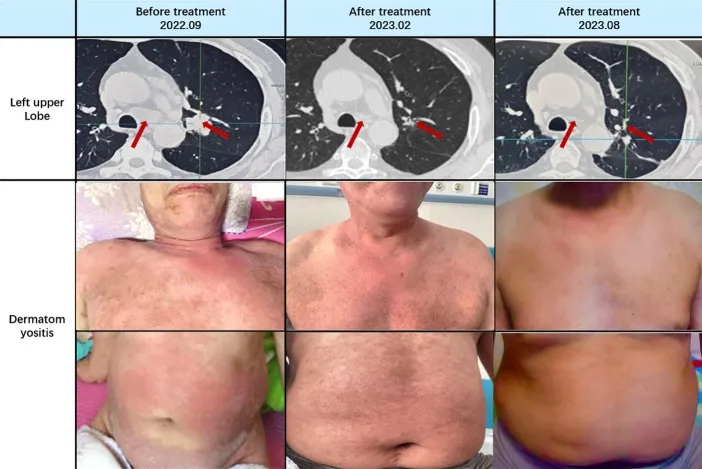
Therapeutic outcomes in small cell lung cancer (SCLC) and dermatomyositis.
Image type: radiology (ct)